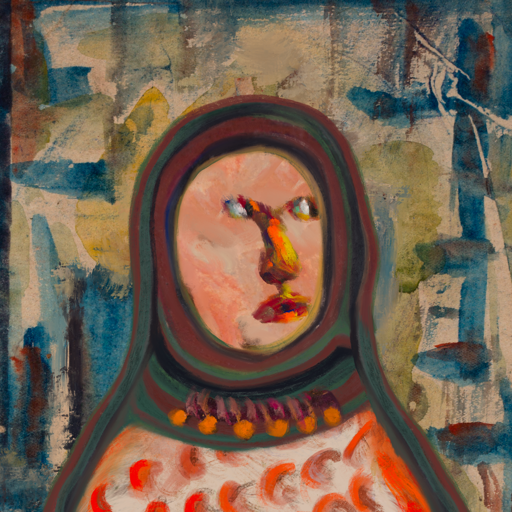
Background: Orphan, Head And Neck Side: Roy_Bahadur, Face Side: An_Impression, Bust: Rupkatha, Hair Side: Blank, Head Accessory: After_Raid_Scarf, Second Necklace: Blank, Necklace: Doll, Baby: Blank